Question: I have made this:
'''
private JComboBox vehicleType = new JComboBox();
DefaultComboBoxModel<Class> dcbm = new DefaultComboBoxModel<Class>(
new Class[] {Truck.class, Trailer.class, RoadTractor.class, SemiTrailer.class, Van.class, Car.class})
{
@Override
public String getSelectedItem() {
return ((Class<?>)super.getSelectedItem()).getSimpleName();
}
};
'''
And I have obtained this:

How you can see, the selected item show his simple class name, but in the list... doesn't. How I can make this?
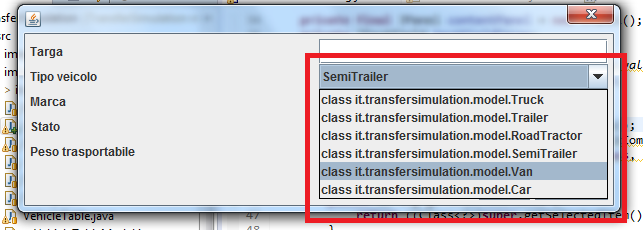
Answer: 'JComboBox' uses the 'toString()' method to get the label, you can override the behavior by implementing a 'ListCellRenderer'.
'''
vehicleType.setRenderer(new DefaultListCellRenderer() {
@Override
public Component getListCellRendererComponent(JList<?> list, Object value, int index, boolean isSelected, boolean cellHasFocus) {
super.getListCellRendererComponent(list, value, index, isSelected, cellHasFocus);
if(value != null) {
setText(((Class)value).getSimpleName());
}
return this;
}
});
'''
Also if you use this method you should remove the override of 'getSelectedItem()' in your model as it will interfere with the renderer.